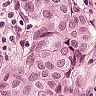
Metastatic tissue present: yes